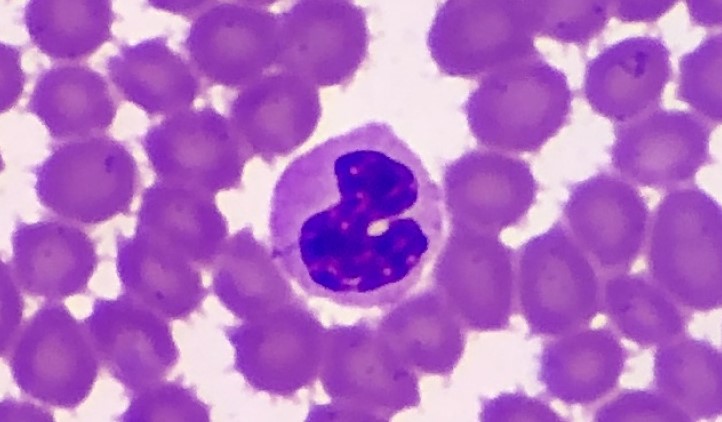
White blood cell type: Neutrophil